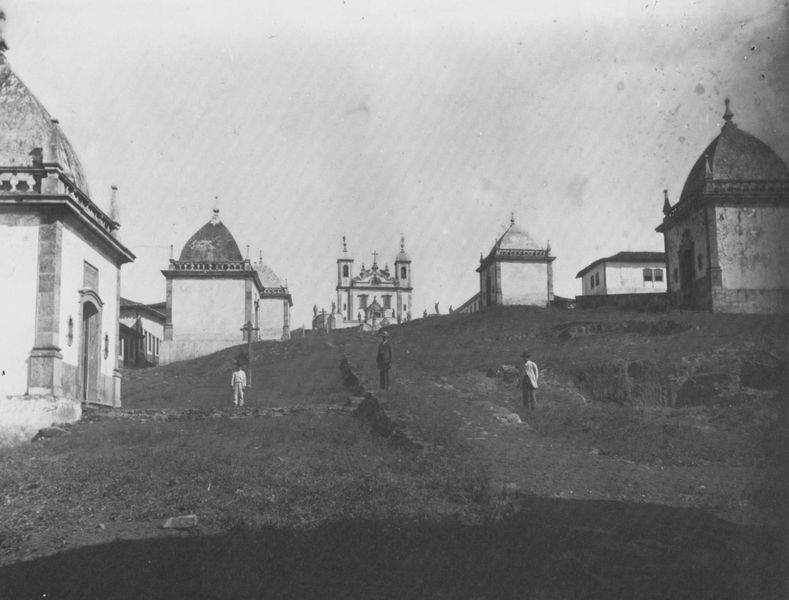
Titel: Die Kirche Senhor Bom Jesus de Matosinhos in Congonhas do Campo
Künstler: Marc Ferrez
Standort: Rio de Janeiro
Institution: Sammlung Gilberto Ferrez
Schlagwörter: berg, dunkel, himmel, mann, schatten, weiß, wolken, landschaft, menschen, stadt, grau, hell, laternen, licht, männer, schwarz, tür, dach, gebäude, gras, haus, weg, wiese, wolke, zaun, leute, barock, mensch, stehen, häuser, hügel, brüstung, gehen, kirche, sonne, land, drei, anhöhe, turm, fassade, fassaden, türen, abhang, nachmittag, berge, berghang, fels, gebirge, hang, dächer, mauer, tag, steil, figuren, kuppel, inschrift, tor, foto, fotografie, oben, photographie, eingang, glockenturm, kloster, kreuz, kuppeln, türme, palast, schwarz weiss, friedhof, photo, mauern, eckpfeiler, fotographie, aufnahme, aufstieg, zweiturmfassade, kapellen, eckrisalite, balustraden, glockentürme, gebäudekomplex, westseite, tafeln, wolk, huas, orthodox, hinauf, grabmäler, grabmale, grabstätten, msnchen